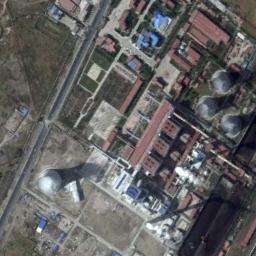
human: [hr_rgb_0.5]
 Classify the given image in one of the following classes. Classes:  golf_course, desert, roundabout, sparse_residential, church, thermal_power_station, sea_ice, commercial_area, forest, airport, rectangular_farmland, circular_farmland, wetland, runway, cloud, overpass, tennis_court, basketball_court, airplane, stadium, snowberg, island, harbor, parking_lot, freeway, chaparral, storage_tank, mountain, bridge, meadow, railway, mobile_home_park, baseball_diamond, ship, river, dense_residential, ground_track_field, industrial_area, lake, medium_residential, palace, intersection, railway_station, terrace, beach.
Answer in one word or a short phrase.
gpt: thermal_power_station